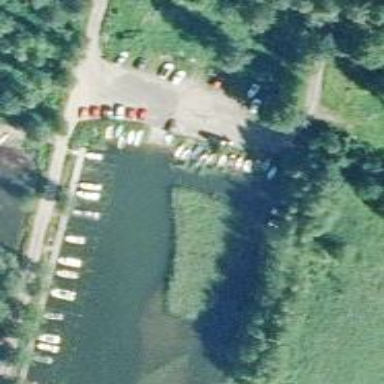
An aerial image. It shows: Slipway on leisure land.